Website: ulta-beauty
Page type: account-selection
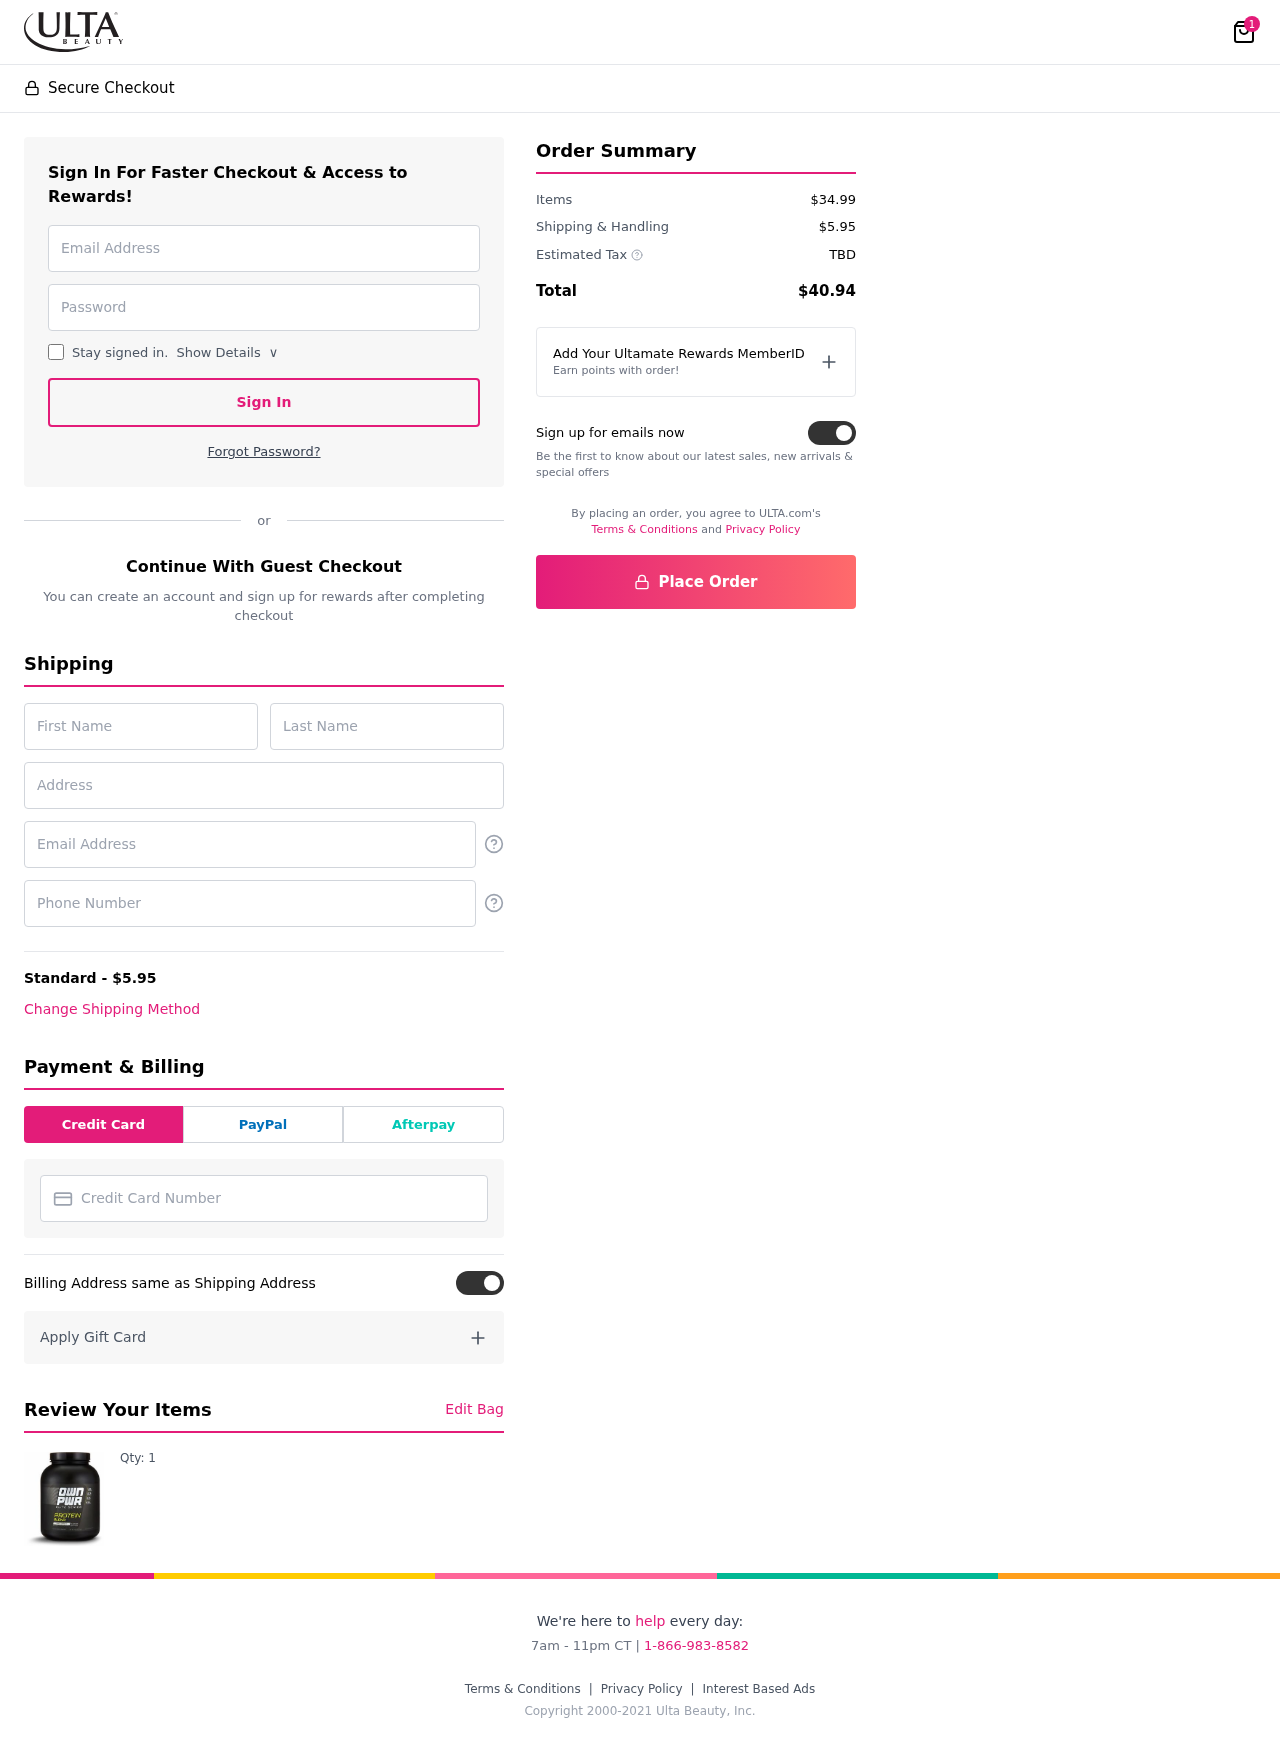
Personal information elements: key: PII_CARD_NUMBER
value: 2231 1500 8115 6903
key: PII_EMAIL
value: laura.chung@yahoo.com
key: PII_EMAIL2
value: laura.chung@yahoo.com
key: PII_FIRSTNAME
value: Laura
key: PII_LASTNAME
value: Chung
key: PII_PHONE
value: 8507584418
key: PII_STREET
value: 301 Steven Plain Suite 501
Product elements: key: PRODUCT1_QUANTITY
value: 1
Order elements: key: ORDER_NUM_ITEMS
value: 1
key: ORDER_SHIPPING_COST
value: $5.95
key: ORDER_SUBTOTAL
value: $34.99
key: ORDER_TAX
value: TBD
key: ORDER_TOTAL
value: $40.94